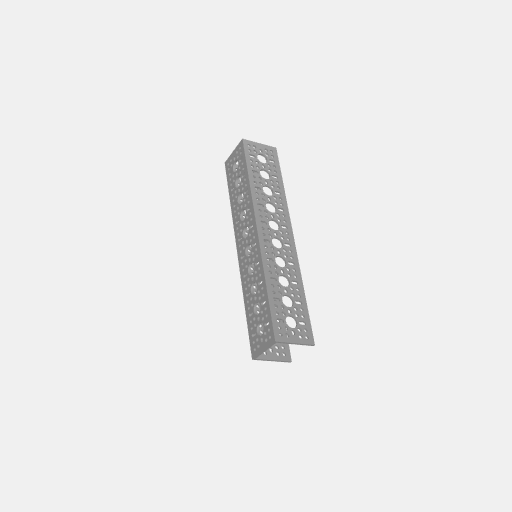
Part: UChannel10H